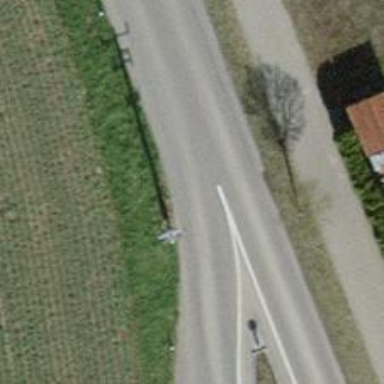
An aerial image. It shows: Tertiary road with asphalt surface. There is separate sidewalk along the road.